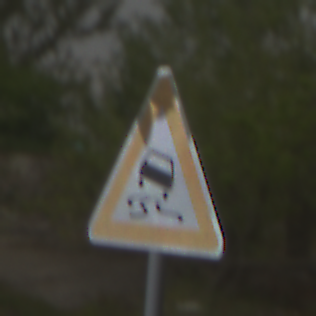
Verkehrszeichen: SchleuderOderRutschgefahr
Umgebung: Outdoor, Nature
Tageszeit: MorningAfternoon
Wetter: Overcast
Licht: Natural
Jahreszeit: NotSpecified
Kontrast: LowContrast